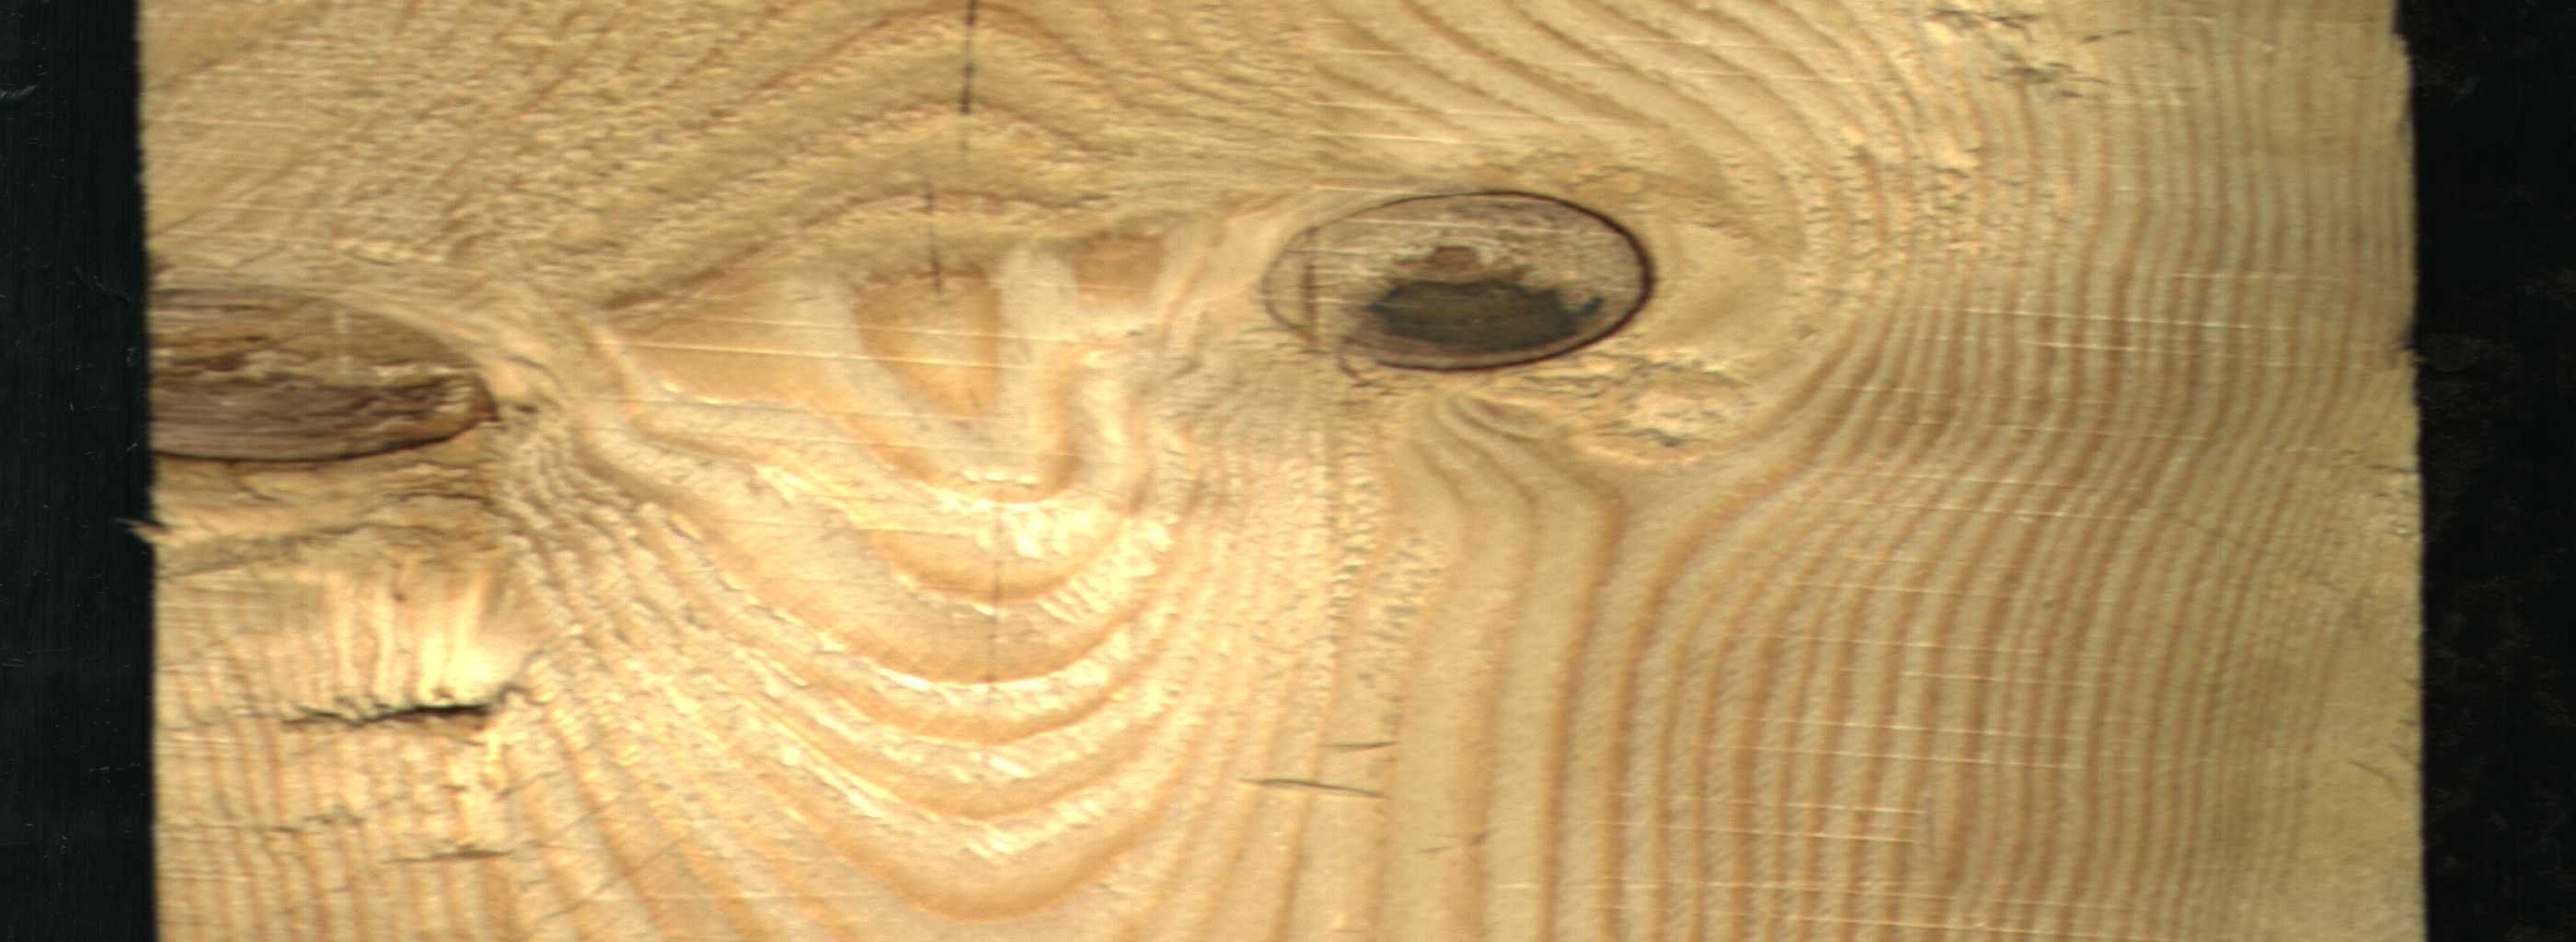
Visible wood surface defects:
Crack
Dead_Knot
Live_Knot
Live_Knot